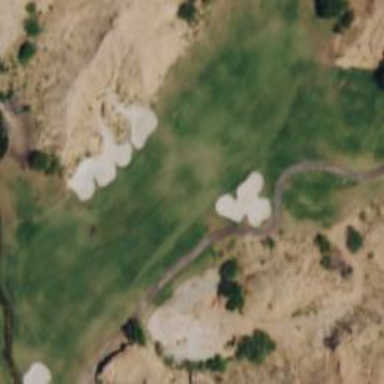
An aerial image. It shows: Golf hole.